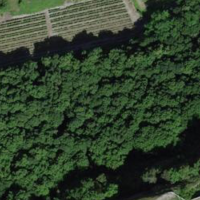
EUNIS habitat code: 50
Species observed at this site:
Satyrus ferula